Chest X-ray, PA view. Patient: 44 years old, sex M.
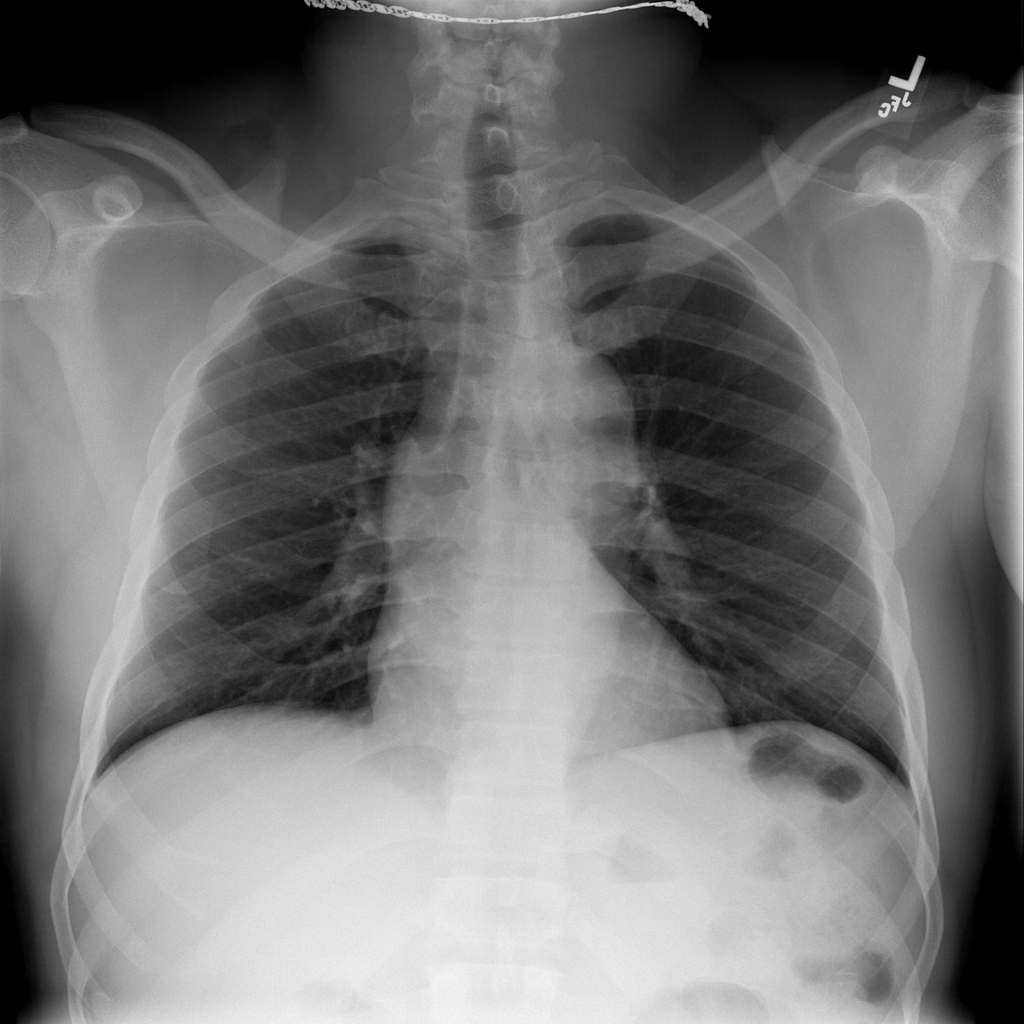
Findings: No Finding